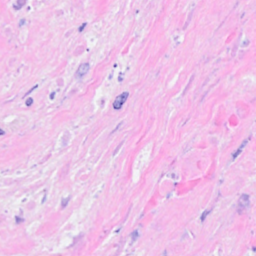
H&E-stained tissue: Breast